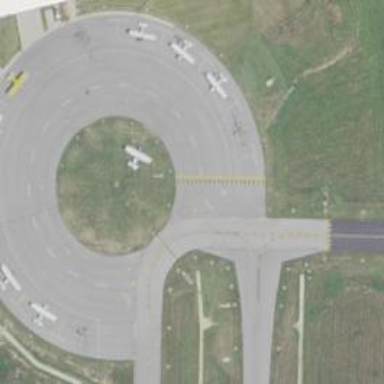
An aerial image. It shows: Image of taxiway at airport.